Question: I want to remove dropdown arrow which is created by 'AutoCompleteTextView' when I use 'TextInputLayout' and use Style: 'ExposedDropdownMenu'

Below is my code:
'''
<com.google.android.material.textfield.TextInputLayout
android:layout_marginTop="10dp"
style="@style/Widget.MaterialComponents.TextInputLayout.OutlinedBox.ExposedDropdownMenu"
android:hint="Marital Status"
android:layout_width="match_parent"
android:layout_height="match_parent"
app:boxStrokeColor="@color/colorPrimaryDark">
<AutoCompleteTextView
android:background="@null"
android:focusable="false"
android:layout_width="match_parent"
android:layout_height="wrap_content"
android:id="@+id/edt_marital" />
</com.google.android.material.textfield.TextInputLayout>
'''
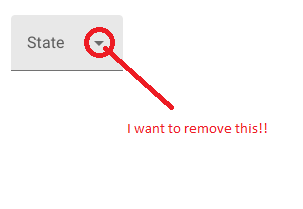
Answer: If you would like to avoid the dropdown icon just use the 'app:endIconMode' attribute.
'''
<com.google.android.material.textfield.TextInputLayout
style="@style/Widget.MaterialComponents.TextInputLayout.OutlinedBox.ExposedDropdownMenu"
app:endIconMode="none"
...>
'''
Before and after:
<URL>